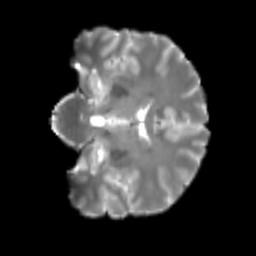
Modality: T2w
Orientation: coronal
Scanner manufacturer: siemens
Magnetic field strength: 3 T
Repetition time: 4 s
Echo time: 0.0594 s